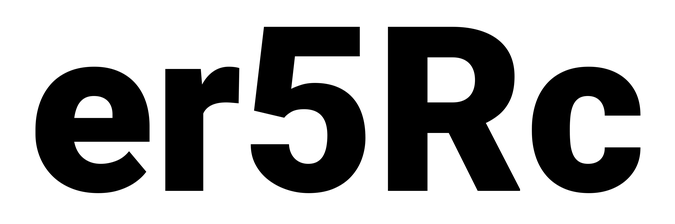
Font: Roboto_Black